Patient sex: F
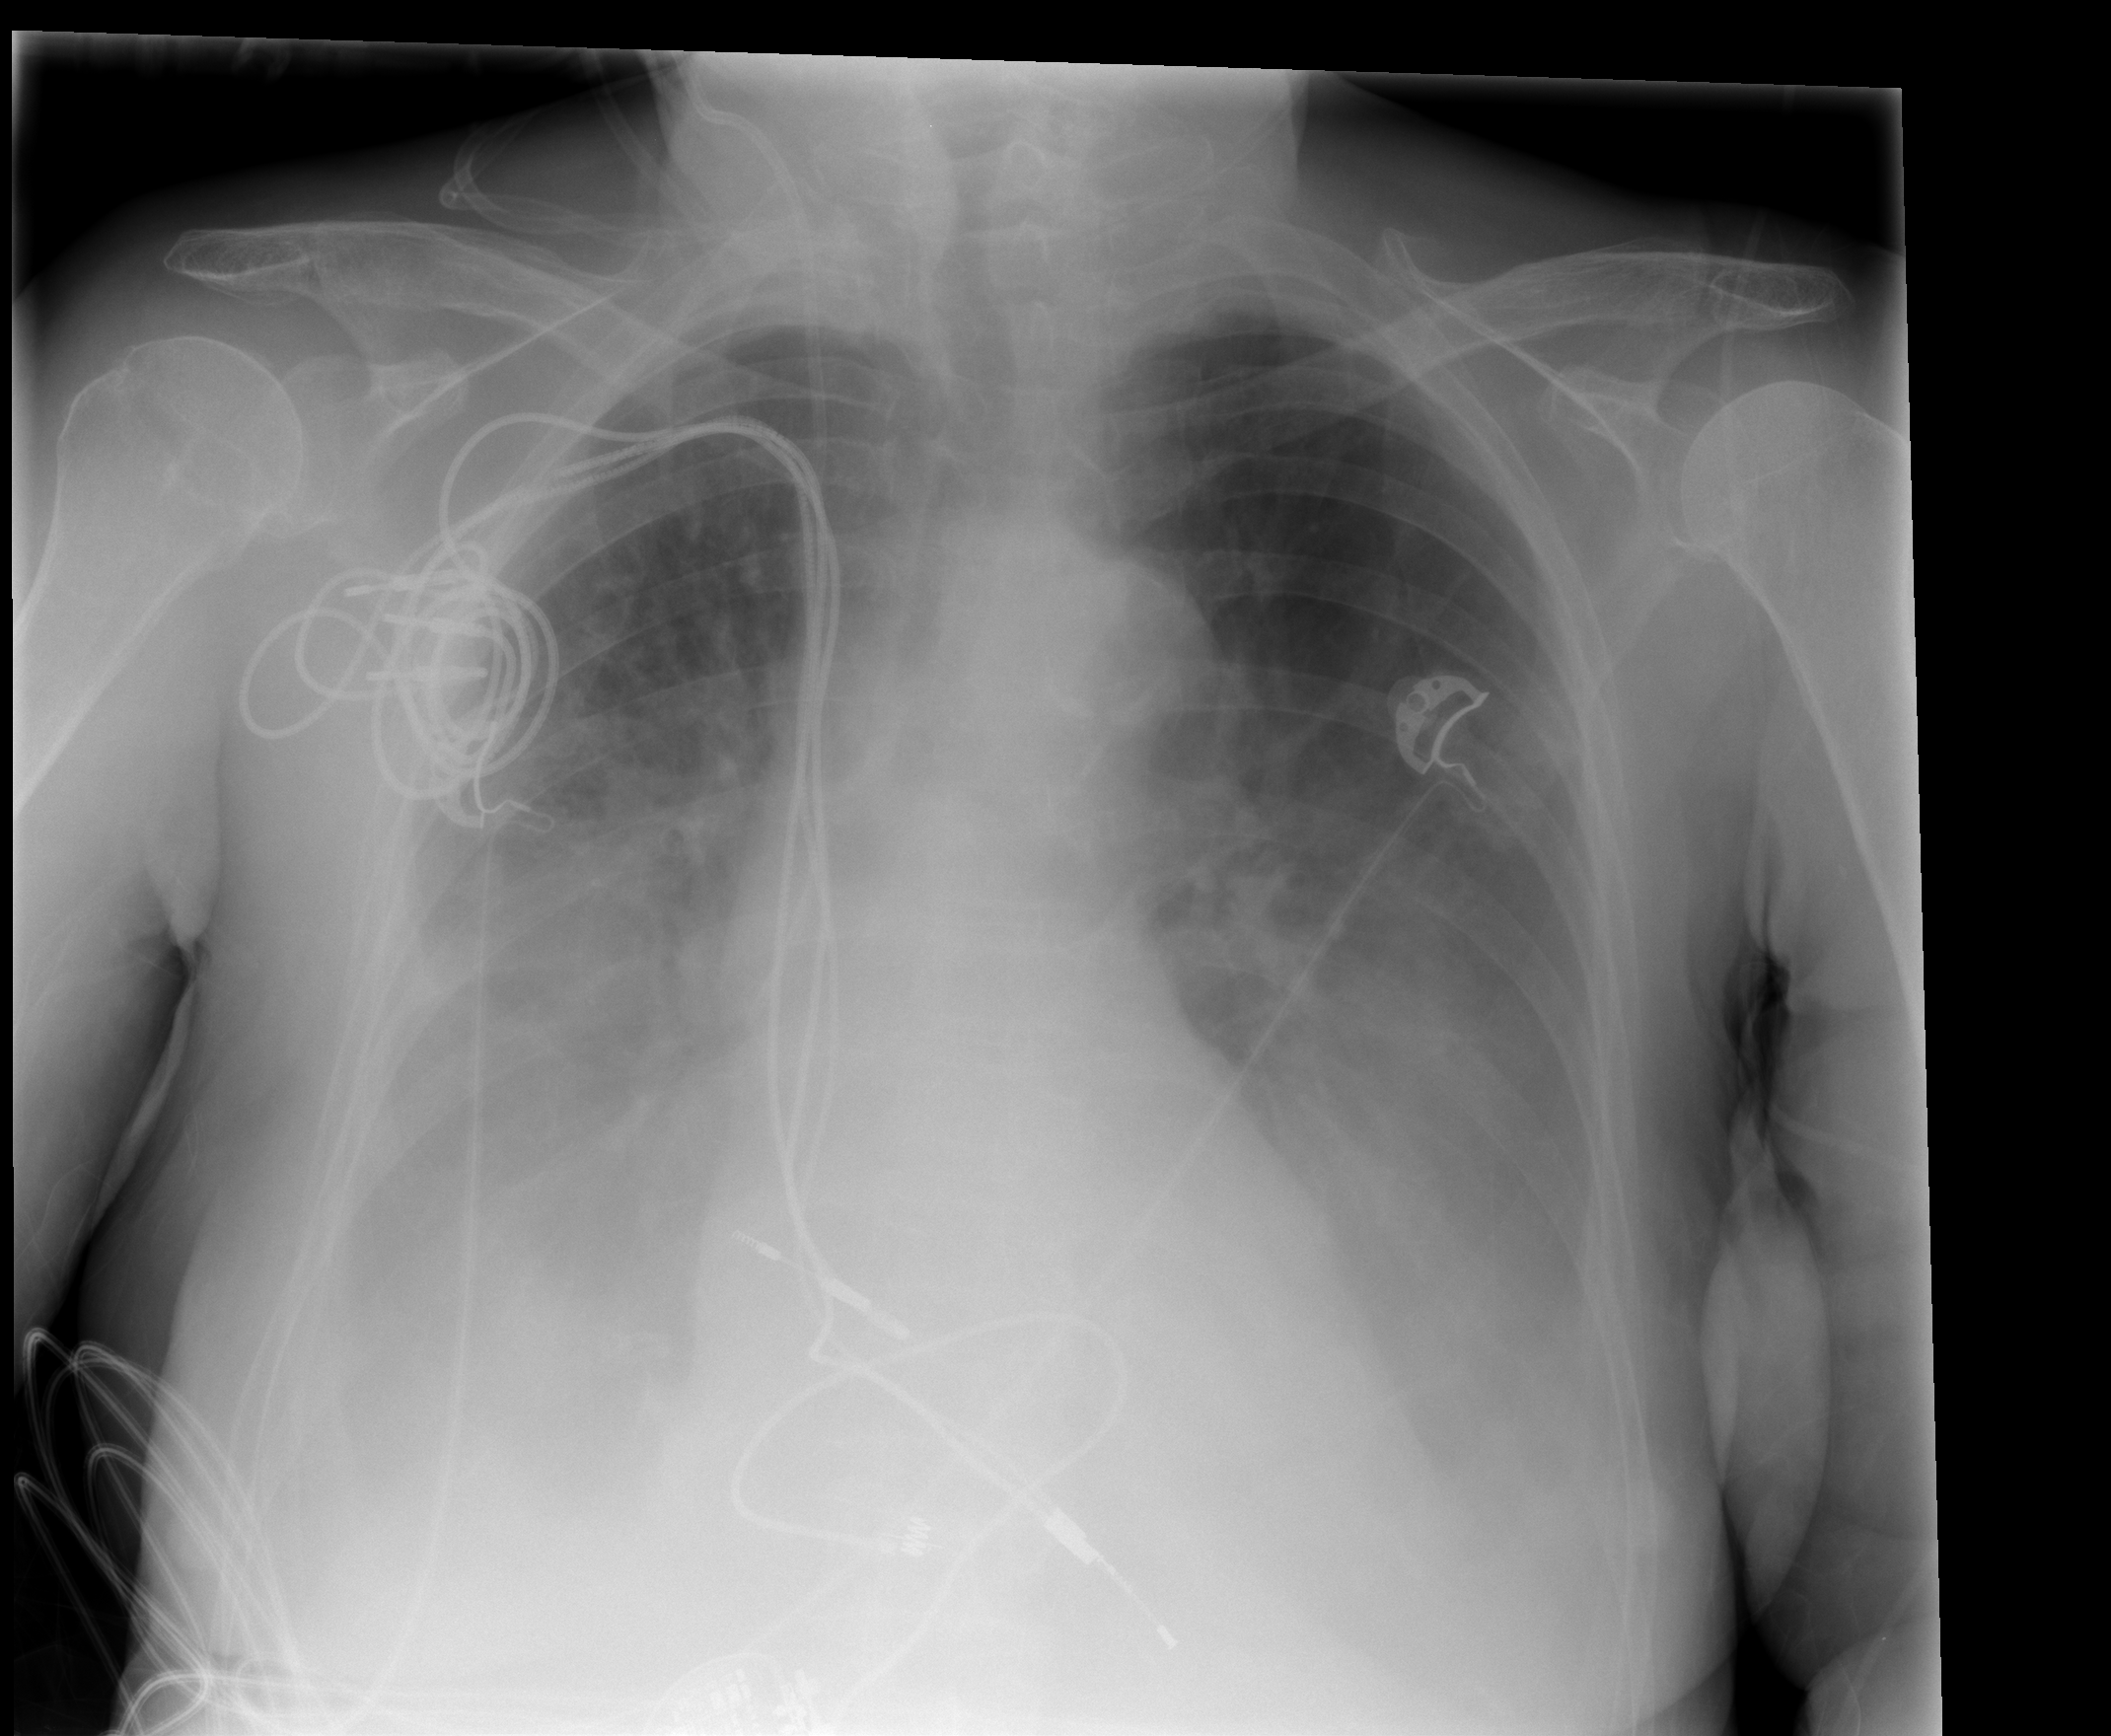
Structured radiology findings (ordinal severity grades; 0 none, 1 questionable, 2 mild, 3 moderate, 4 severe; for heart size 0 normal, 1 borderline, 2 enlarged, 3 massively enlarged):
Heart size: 0
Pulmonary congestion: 2
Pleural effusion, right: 3
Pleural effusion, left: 2
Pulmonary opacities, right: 0
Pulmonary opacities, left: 0
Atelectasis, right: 3
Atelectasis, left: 2